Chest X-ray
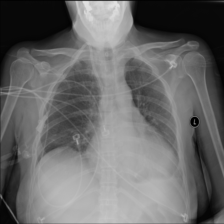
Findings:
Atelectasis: positive
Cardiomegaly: negative
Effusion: negative
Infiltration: negative
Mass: negative
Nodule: negative
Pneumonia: negative
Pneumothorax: negative
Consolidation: negative
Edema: negative
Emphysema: negative
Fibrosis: negative
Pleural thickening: negative
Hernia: negative